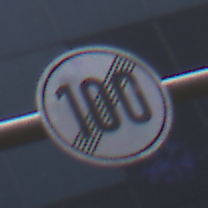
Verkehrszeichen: EndeGeschwindigkeit100
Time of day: MorningAfternoon
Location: Outdoor (Urban)
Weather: PartlyCloudy
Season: NotSpecified
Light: Natural